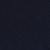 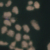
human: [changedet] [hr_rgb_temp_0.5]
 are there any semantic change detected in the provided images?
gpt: Many small islands were created in the sea.